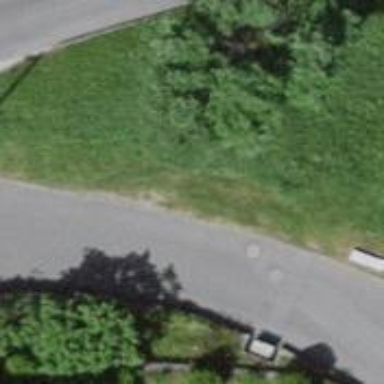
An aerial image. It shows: Bench for seating.